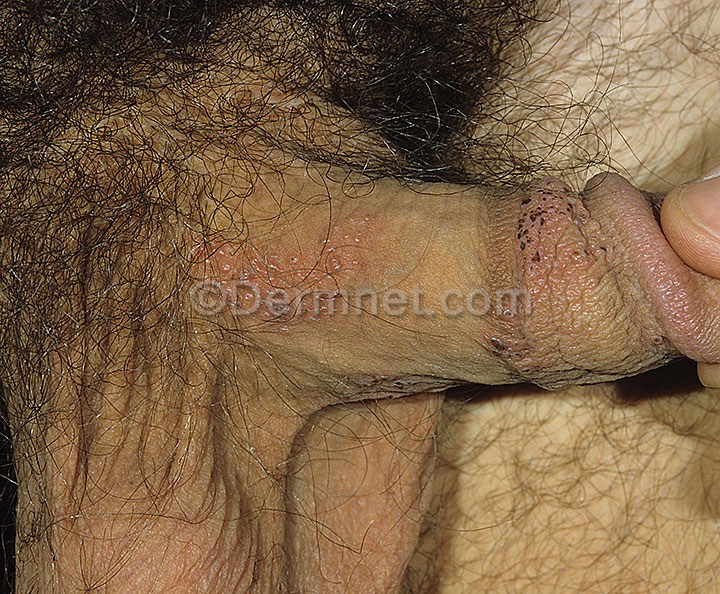
Disease: Warts Molluscum and other Viral Infections